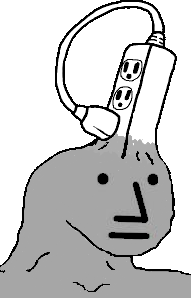
Label: 5_NPC